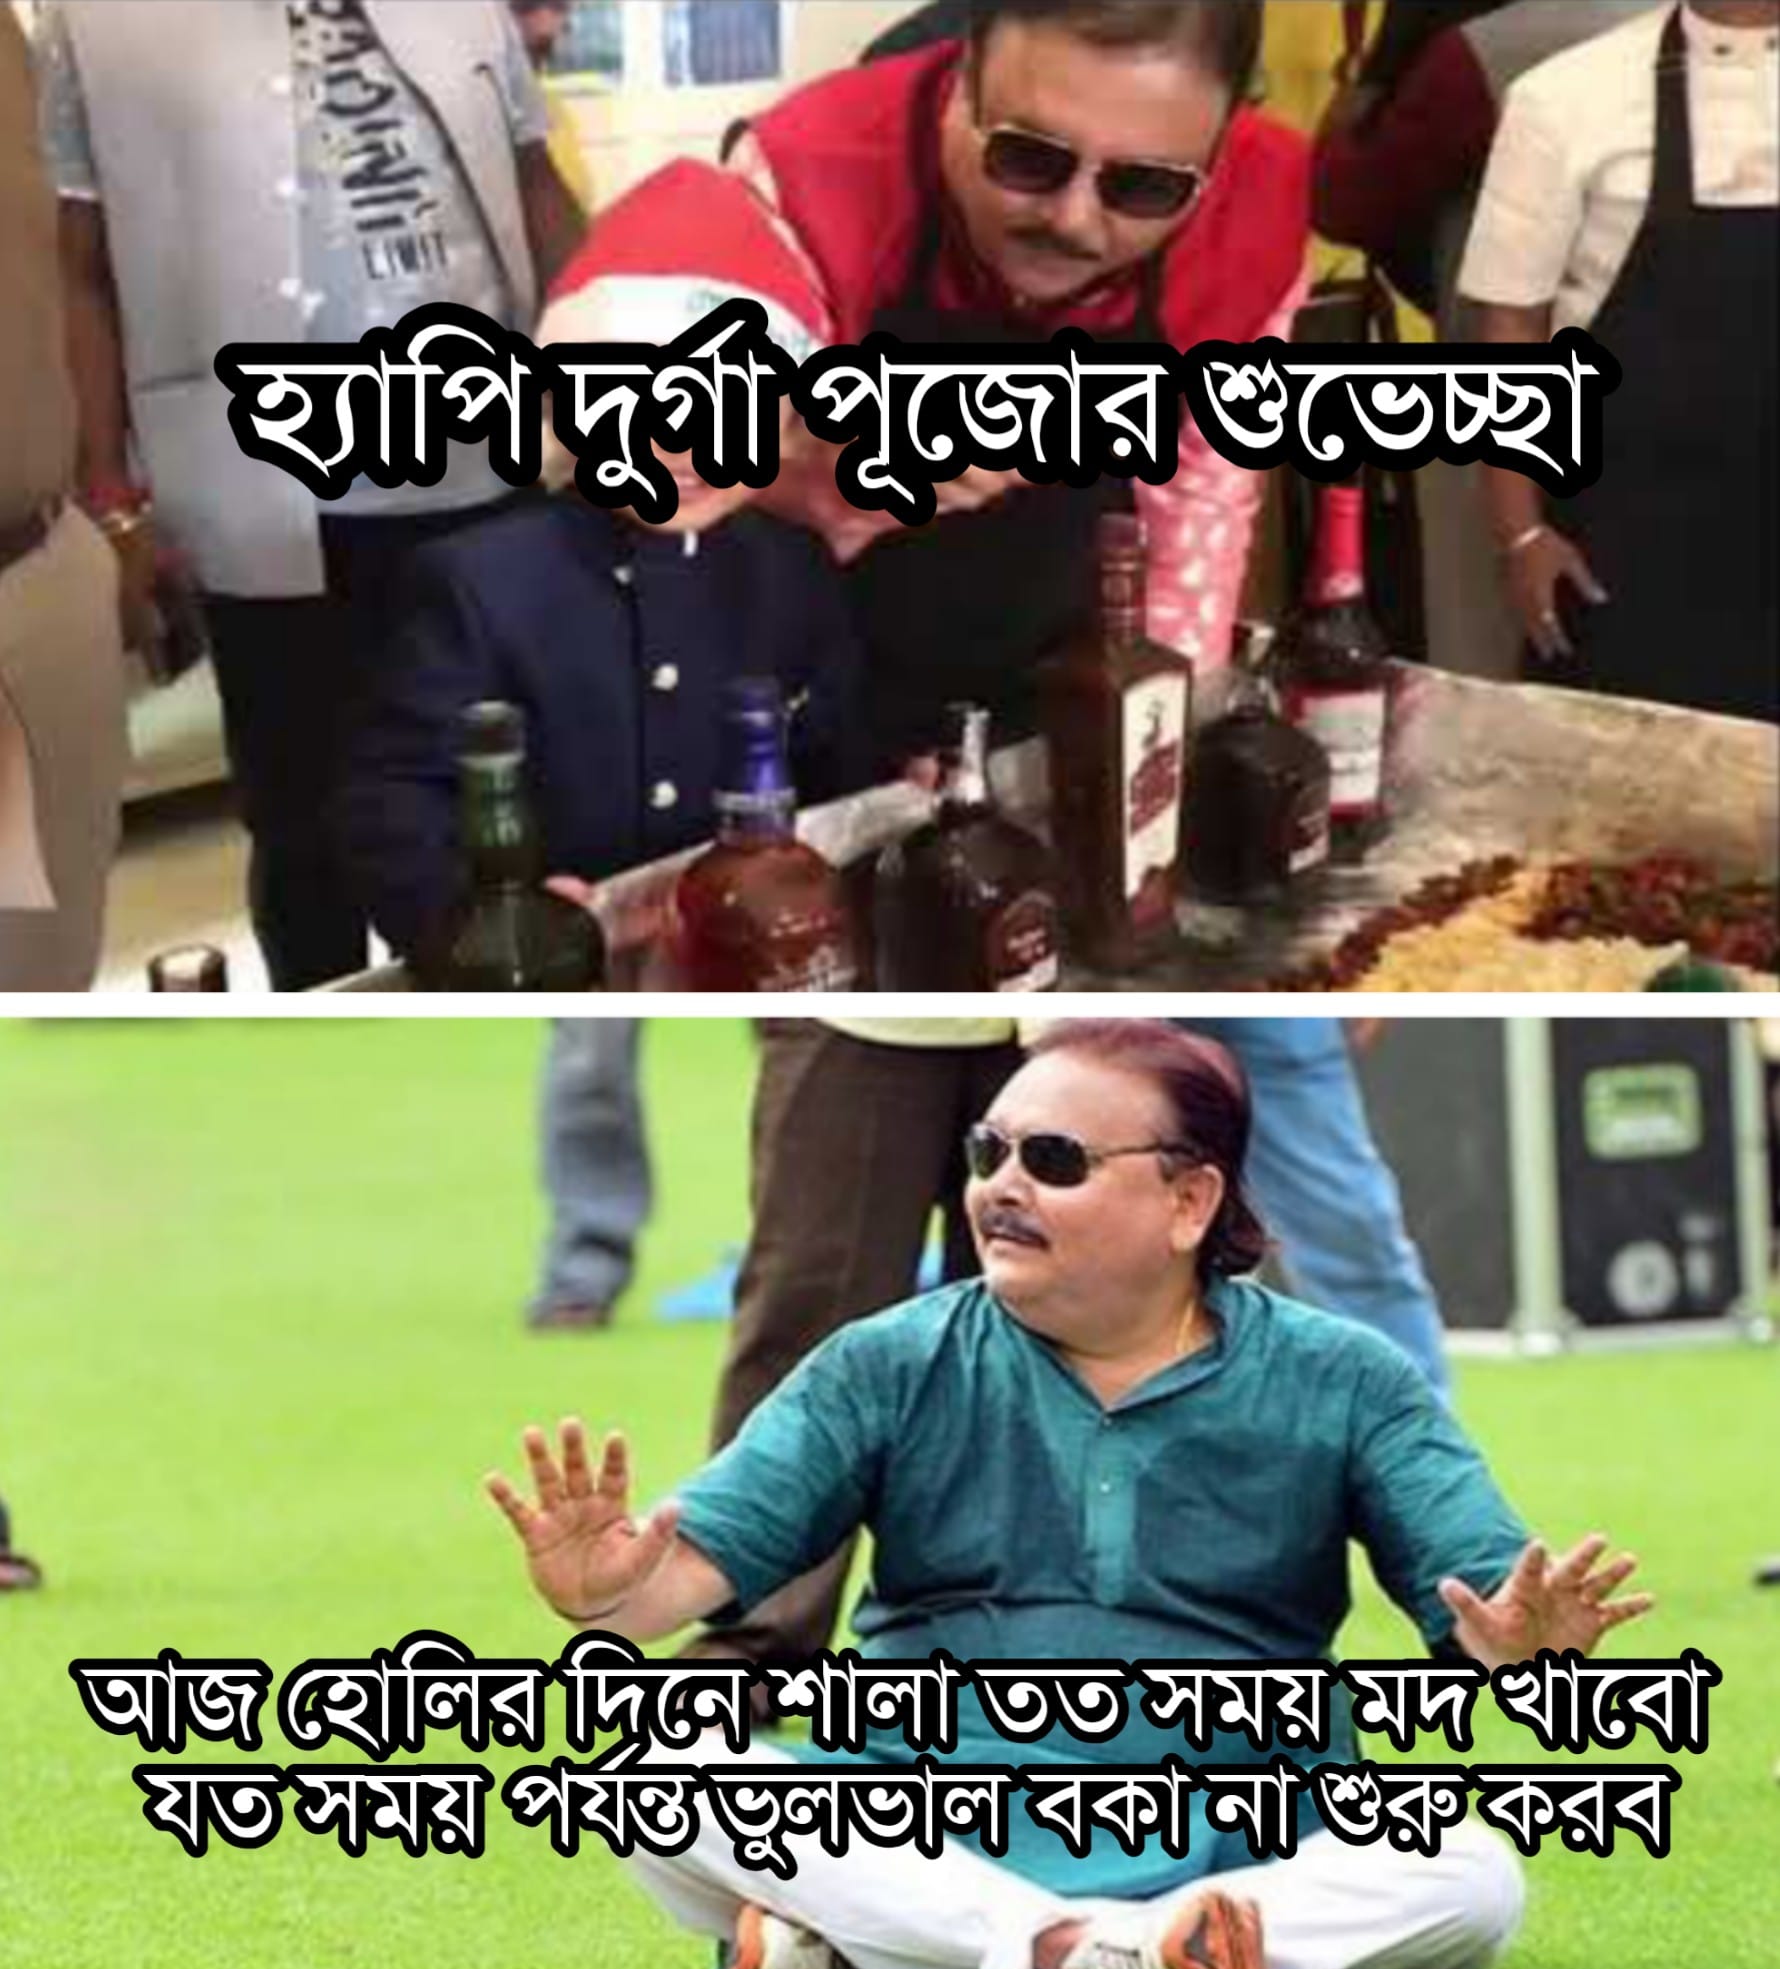
Caption: হ্যাপি দুর্গা পূজোর শুভেচ্ছা    আজ হোলির দিনে শালা তত সময় মদ খাবো যত সময় পর্যন্ত ভুলভাল বকা না শুরু করব
Label: hate